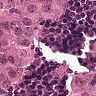
Metastatic tissue present: yes